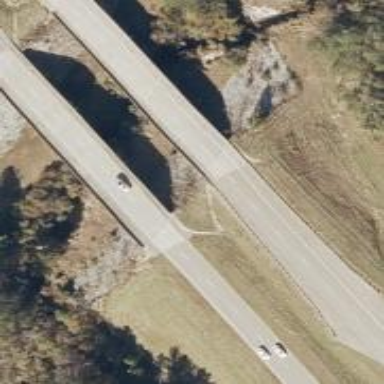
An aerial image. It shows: Bridge over trunk highway expressway.